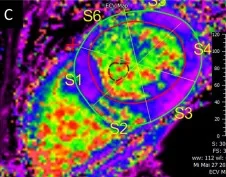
Extracellular volume. At 32 months post-transplant FU revealed increased values. Extracellular volume (32.7 +- 9.6).
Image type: radiology (mri)